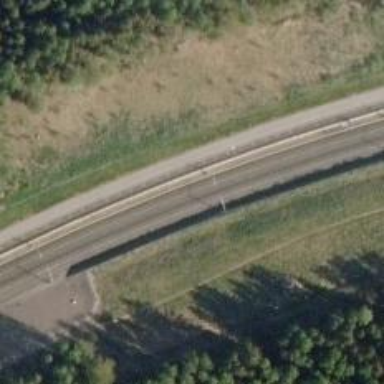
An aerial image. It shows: Railway track with continuous electrified contact lines.